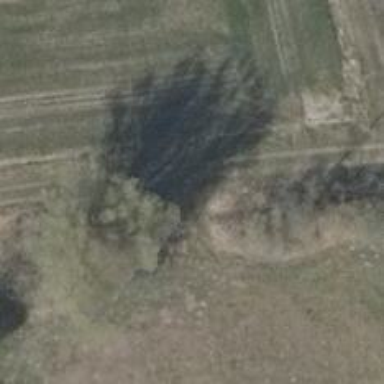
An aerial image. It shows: Deciduous broadleaved tree.